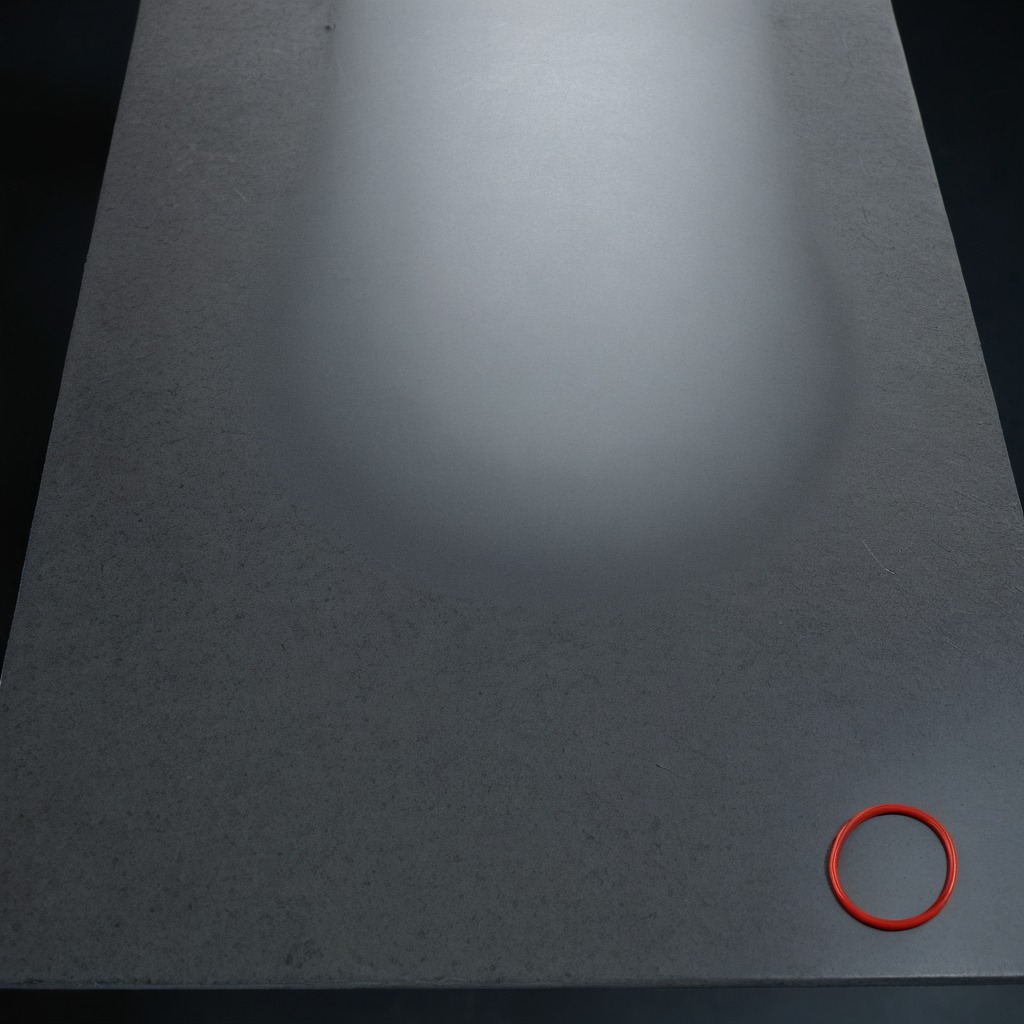
A rubber O-ring is lying on the granite table.